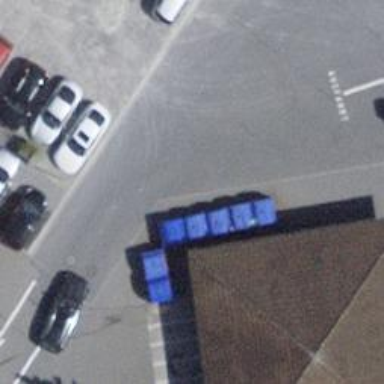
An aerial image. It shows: Recycling container for recycling.